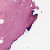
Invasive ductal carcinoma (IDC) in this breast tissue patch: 0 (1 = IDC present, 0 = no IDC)